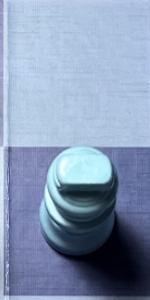
Label: King_White